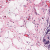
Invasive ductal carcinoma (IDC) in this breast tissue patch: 0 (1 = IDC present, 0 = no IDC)